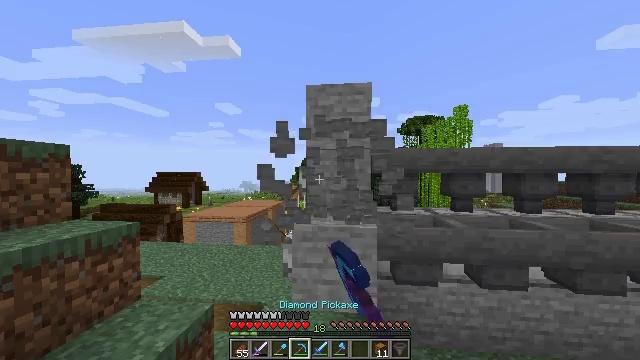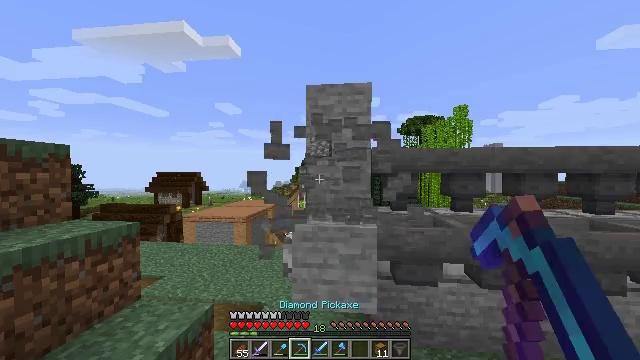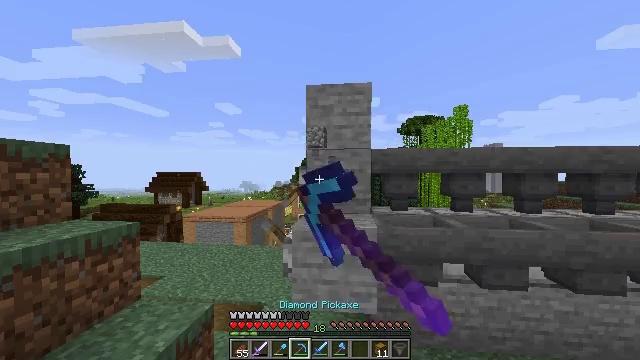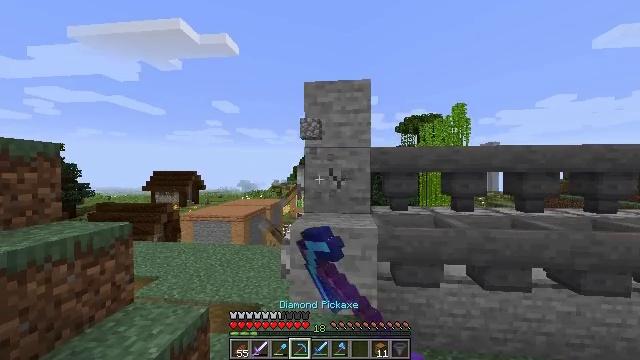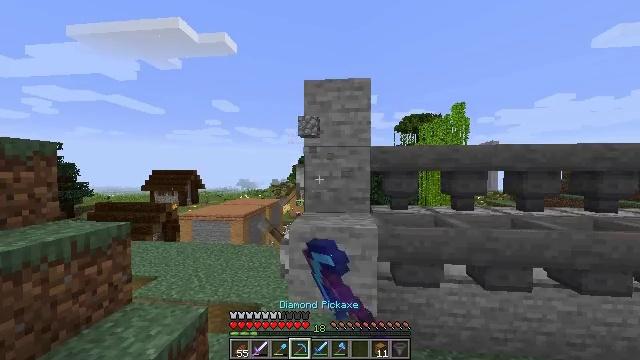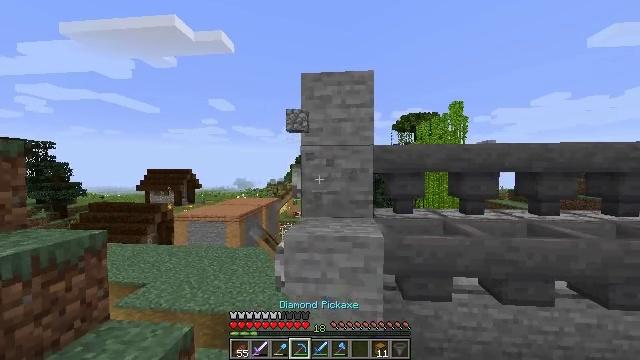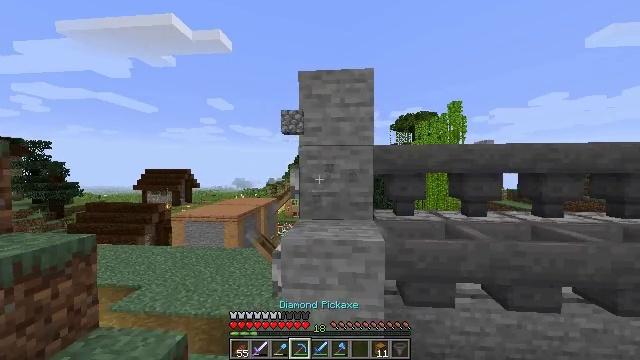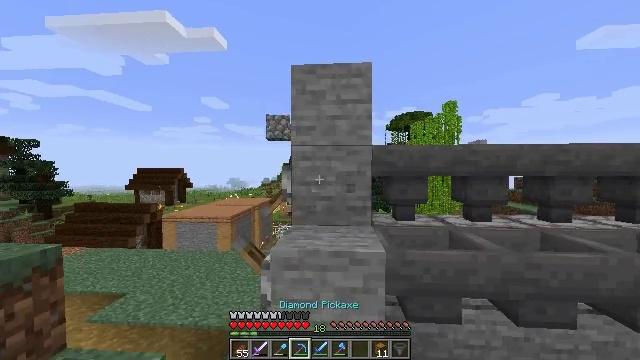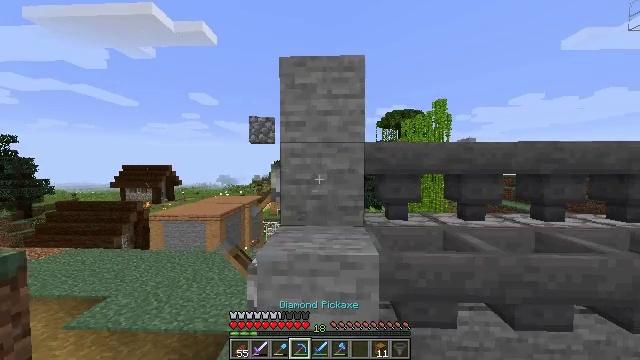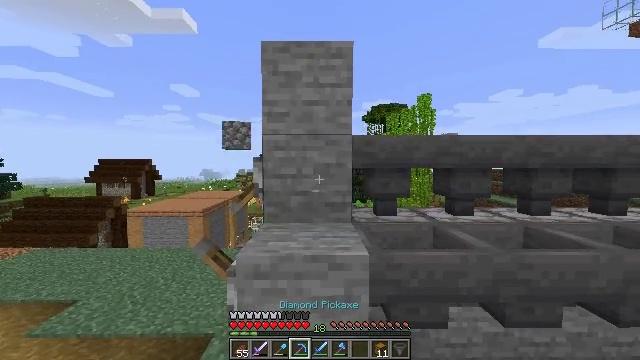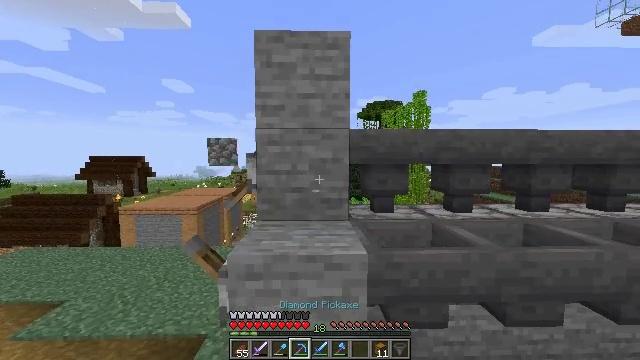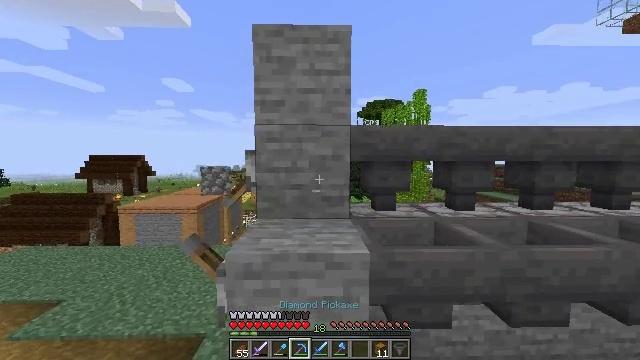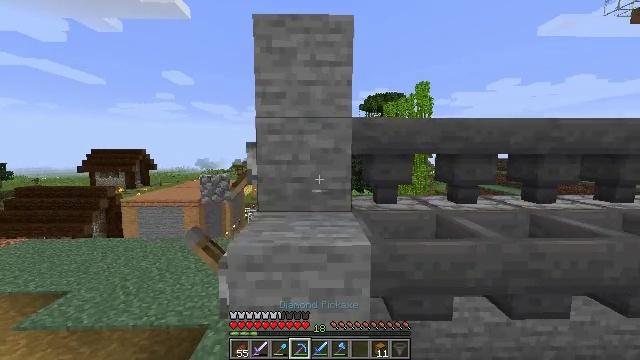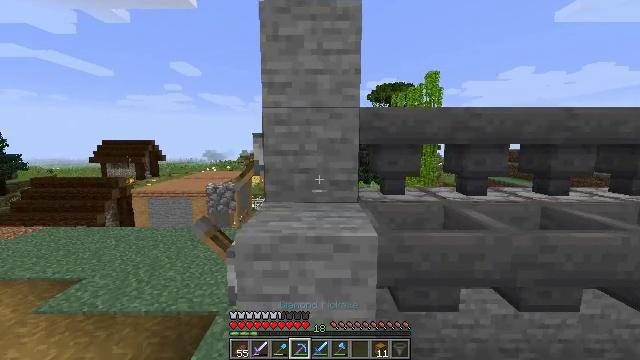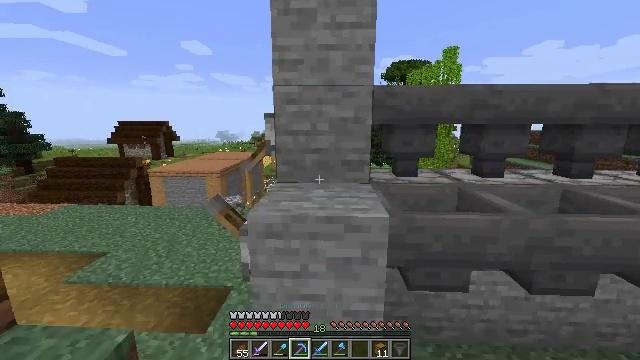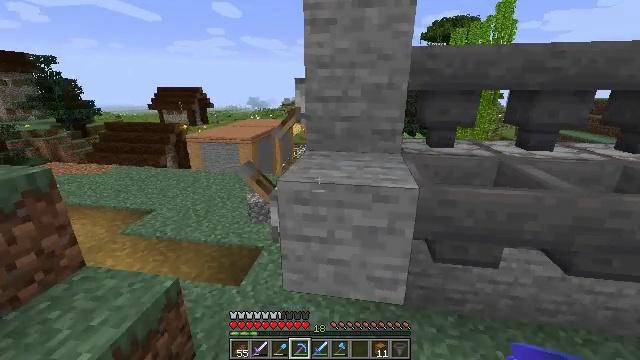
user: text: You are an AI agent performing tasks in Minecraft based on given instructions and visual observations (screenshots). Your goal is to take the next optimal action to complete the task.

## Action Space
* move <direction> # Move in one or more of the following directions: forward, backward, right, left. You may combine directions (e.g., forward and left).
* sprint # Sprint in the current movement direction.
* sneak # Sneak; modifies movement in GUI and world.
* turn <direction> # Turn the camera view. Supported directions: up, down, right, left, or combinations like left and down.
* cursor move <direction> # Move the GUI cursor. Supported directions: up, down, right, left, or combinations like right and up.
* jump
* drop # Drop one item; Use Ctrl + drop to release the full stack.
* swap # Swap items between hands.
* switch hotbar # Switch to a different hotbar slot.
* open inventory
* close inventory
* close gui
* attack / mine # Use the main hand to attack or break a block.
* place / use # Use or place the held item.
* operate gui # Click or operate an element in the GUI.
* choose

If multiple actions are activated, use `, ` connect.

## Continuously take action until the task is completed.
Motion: motion action
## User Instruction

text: Break the existing lever.
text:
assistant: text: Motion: attack / mine
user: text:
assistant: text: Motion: attack / mine
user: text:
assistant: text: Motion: move forward, attack / mine
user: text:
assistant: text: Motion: move forward
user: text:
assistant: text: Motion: move forward
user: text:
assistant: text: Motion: move forward
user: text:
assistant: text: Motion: move forward, turn right
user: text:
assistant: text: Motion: move forward, turn right
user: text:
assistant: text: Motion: turn right and down
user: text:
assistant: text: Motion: turn right
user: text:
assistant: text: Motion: no_op
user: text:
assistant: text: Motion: turn down
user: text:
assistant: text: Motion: turn left and down
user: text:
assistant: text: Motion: turn left and down
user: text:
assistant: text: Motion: turn left and down
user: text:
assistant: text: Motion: turn left and down
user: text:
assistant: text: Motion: turn left and down
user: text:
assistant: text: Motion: turn left and down
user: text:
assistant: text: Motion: turn left
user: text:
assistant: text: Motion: turn left
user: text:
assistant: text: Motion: turn left
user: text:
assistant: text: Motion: turn left
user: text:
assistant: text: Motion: move left
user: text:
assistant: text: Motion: move left
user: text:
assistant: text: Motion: move left
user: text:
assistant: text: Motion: move left, turn right
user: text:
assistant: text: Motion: move left, turn right
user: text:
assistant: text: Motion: move left
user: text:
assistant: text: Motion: move left
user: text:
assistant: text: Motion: move left, turn left